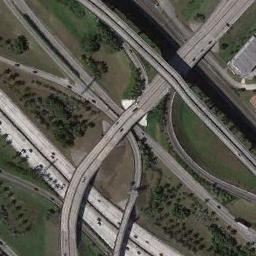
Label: overpass